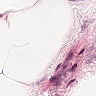
Metastatic tissue present: no